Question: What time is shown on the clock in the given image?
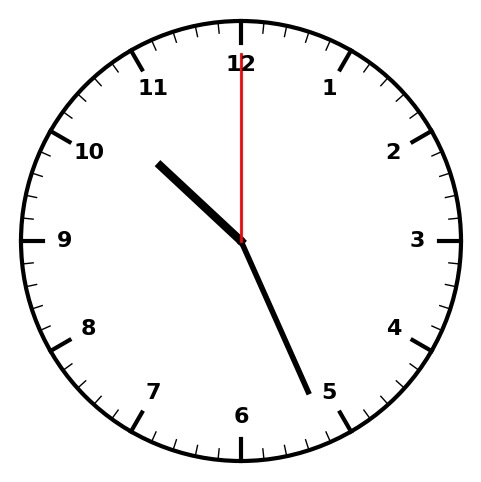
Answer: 10:26:00